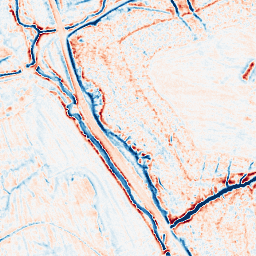
Category: edge_preserving
Decomposition family: anisotropic_diffusion
Decomposition parameters: iterations: 50
kappa: 10
gamma: 0.05
Upsampling method: cubic_mitchell
Upsampling parameters: scale: 8
Upsampling scale: 8